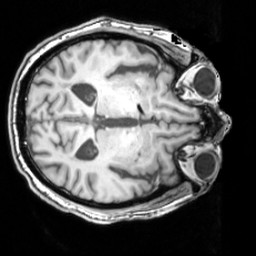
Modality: T1w
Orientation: axial
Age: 77
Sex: male
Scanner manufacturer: siemens
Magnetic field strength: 3 T
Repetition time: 1.62 s
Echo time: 0.003 s